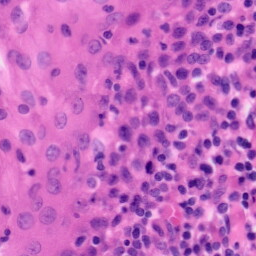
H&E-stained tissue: Tonsil